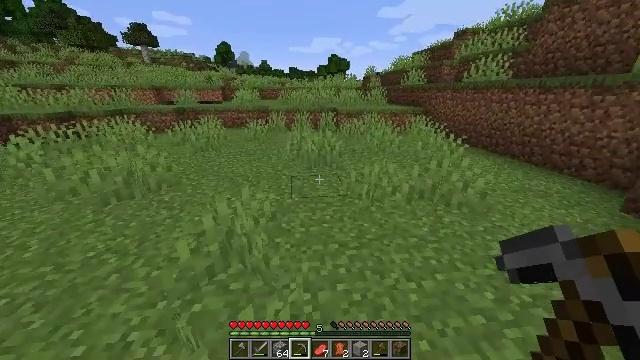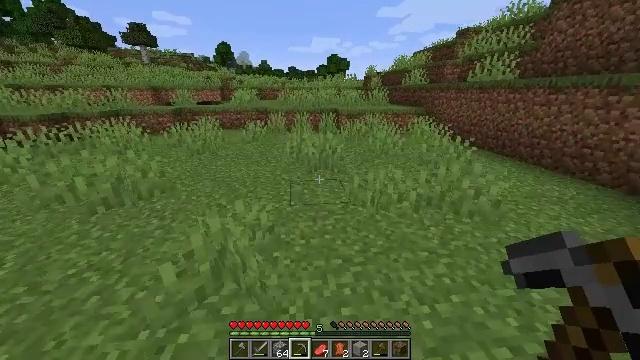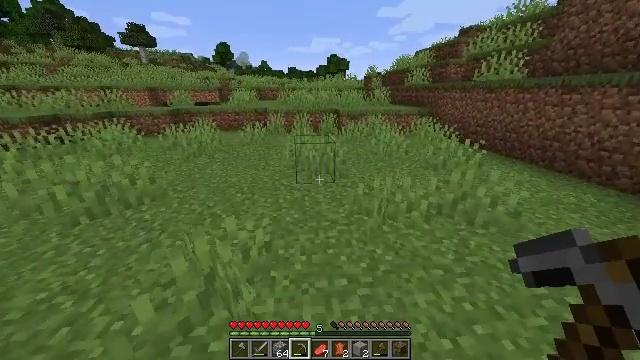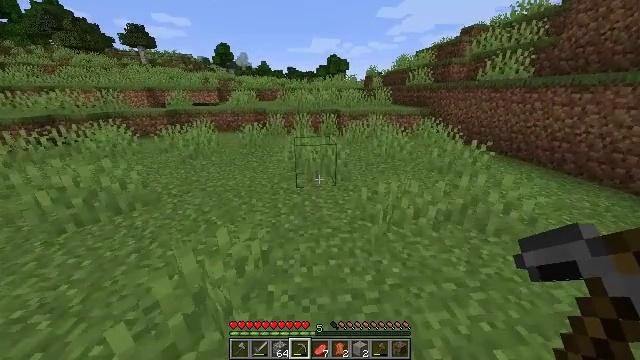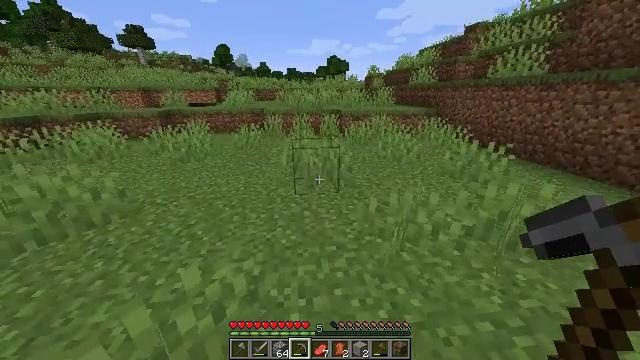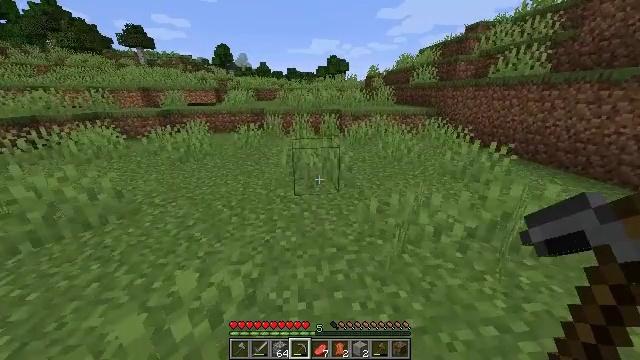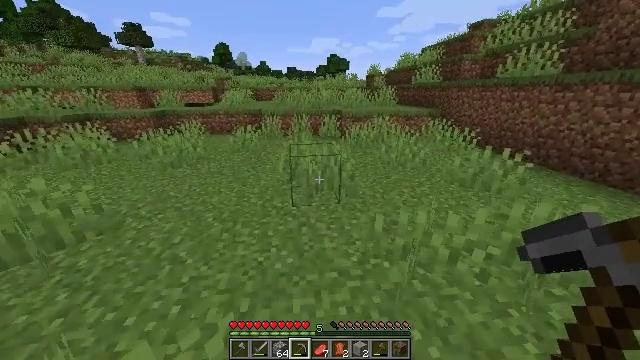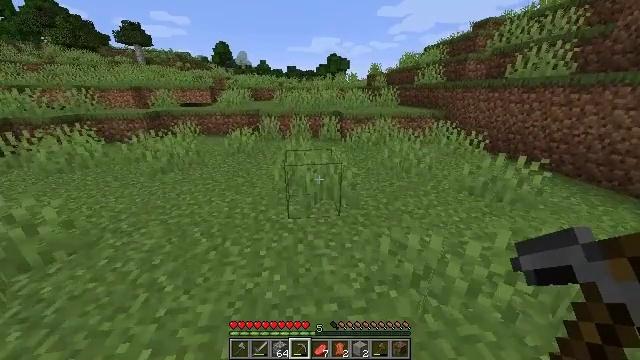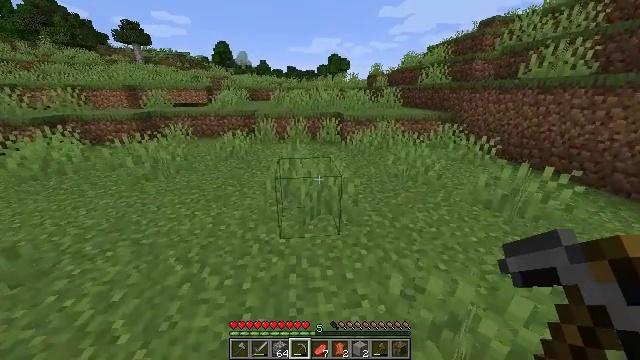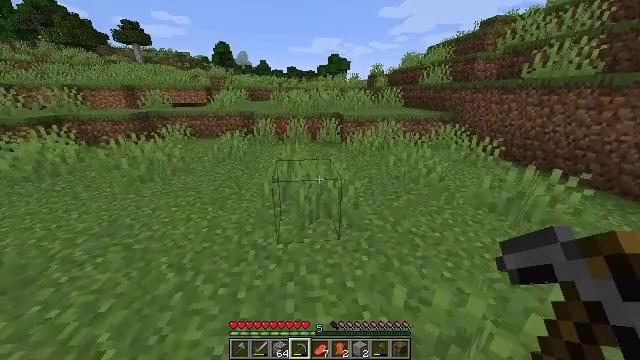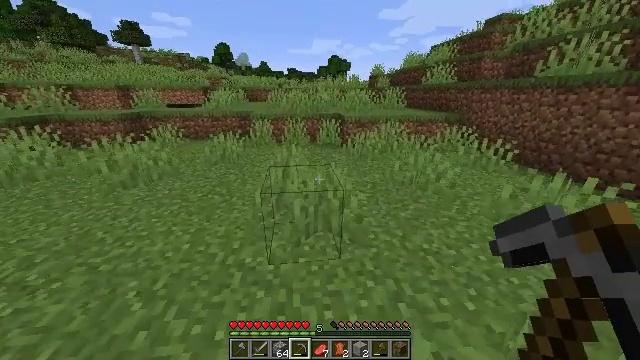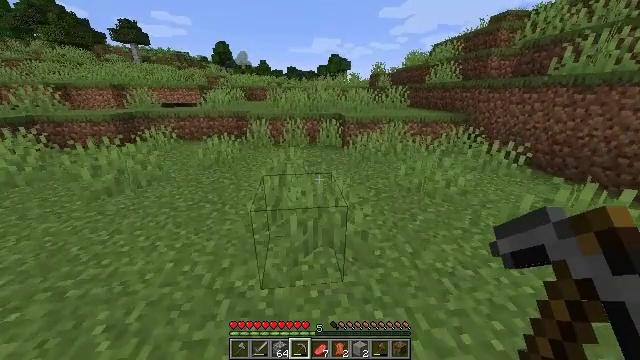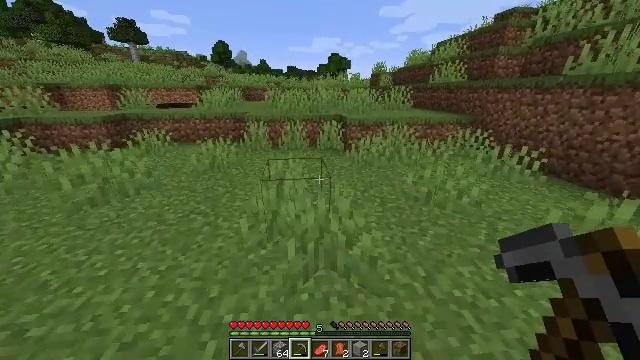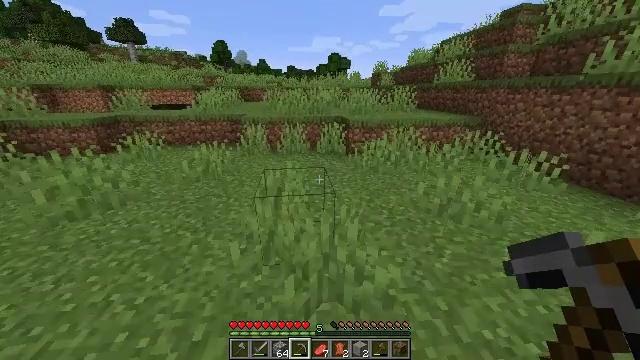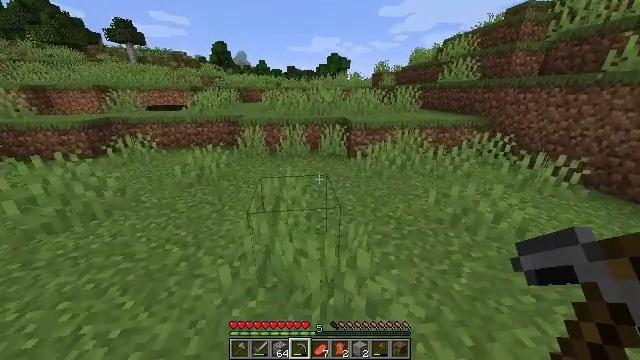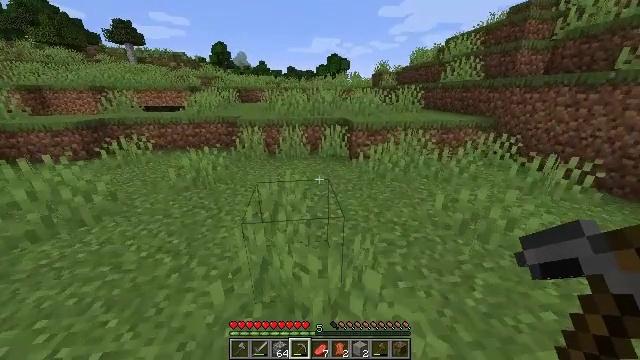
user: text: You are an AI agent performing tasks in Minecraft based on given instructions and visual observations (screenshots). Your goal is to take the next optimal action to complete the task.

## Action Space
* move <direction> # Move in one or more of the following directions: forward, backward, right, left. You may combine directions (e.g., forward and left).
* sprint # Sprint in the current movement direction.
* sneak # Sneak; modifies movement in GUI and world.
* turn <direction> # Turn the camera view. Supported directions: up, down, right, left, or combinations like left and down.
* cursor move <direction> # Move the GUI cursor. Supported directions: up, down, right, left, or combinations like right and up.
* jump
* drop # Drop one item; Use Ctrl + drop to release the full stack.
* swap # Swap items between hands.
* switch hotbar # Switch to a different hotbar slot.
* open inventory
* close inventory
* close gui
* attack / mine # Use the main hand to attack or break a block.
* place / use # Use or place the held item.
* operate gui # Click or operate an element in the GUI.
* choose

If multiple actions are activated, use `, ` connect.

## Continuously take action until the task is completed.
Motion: motion action
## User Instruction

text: Gather tall grass by hitting it.
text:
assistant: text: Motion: move forward, sprint
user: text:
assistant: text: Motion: move forward, sprint
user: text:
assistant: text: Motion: move forward, sprint
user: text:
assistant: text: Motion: move forward, sprint
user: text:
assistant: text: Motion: move forward, sprint
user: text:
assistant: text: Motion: move forward, sprint
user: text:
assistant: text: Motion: move forward, sprint
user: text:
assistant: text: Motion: move forward, sprint
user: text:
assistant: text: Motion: move forward, sprint
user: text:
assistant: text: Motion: move forward, sprint
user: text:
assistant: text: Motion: move forward, sprint
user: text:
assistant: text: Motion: move forward, sprint
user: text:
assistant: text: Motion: move forward, sprint
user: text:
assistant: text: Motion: move forward, sprint
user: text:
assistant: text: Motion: move forward, sprint
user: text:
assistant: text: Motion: move forward, sprint
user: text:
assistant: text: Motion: move forward, sprint
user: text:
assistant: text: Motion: move forward, sprint
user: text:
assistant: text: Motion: move forward, sprint
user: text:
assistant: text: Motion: move forward, sprint
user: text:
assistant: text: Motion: move forward, sprint
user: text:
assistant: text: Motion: move forward, sprint
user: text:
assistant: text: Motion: move forward, sprint, turn right
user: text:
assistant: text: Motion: move forward, sprint, turn right and down
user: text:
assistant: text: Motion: move forward, sprint, turn right
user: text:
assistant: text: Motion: move forward, sprint, turn right
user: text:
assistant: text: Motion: move forward, sprint
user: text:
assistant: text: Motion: move forward, sprint
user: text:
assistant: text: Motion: move forward, sprint, turn left and down
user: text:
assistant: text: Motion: move forward, sprint, turn left